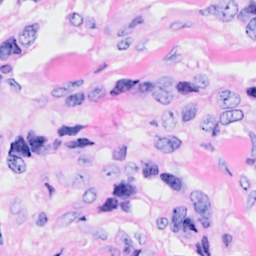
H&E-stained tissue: Breast